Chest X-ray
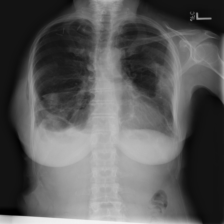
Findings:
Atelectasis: negative
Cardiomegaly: negative
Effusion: negative
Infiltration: negative
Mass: negative
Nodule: negative
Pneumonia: negative
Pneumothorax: negative
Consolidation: negative
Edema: negative
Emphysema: negative
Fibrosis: negative
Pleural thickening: negative
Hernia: negative